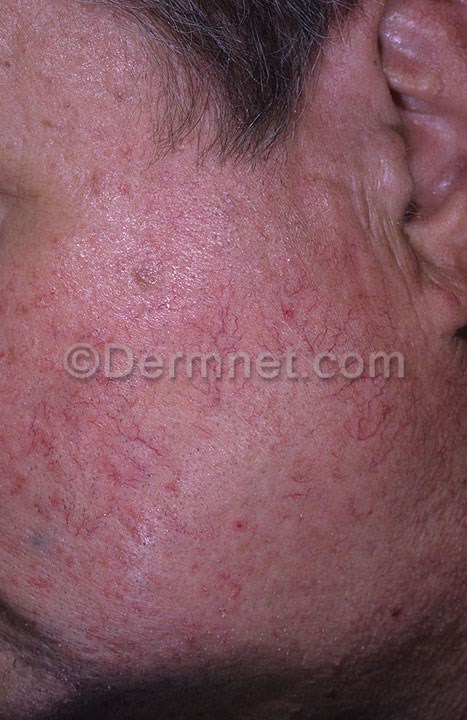
Disease: Vascular Tumors